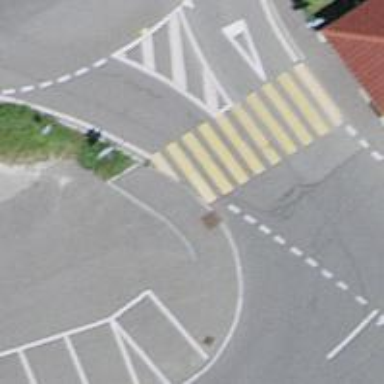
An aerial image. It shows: Marked crossing on the road.